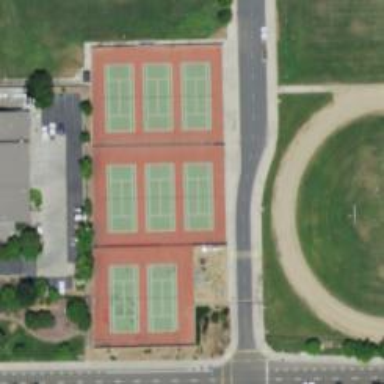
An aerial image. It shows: Tennis court on the leisure land pitch.